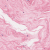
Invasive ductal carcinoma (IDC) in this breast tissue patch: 0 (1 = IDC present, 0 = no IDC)